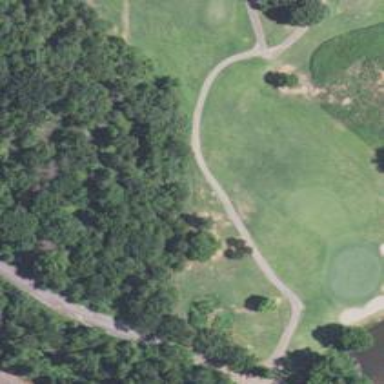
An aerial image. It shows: Path for both road and golf.